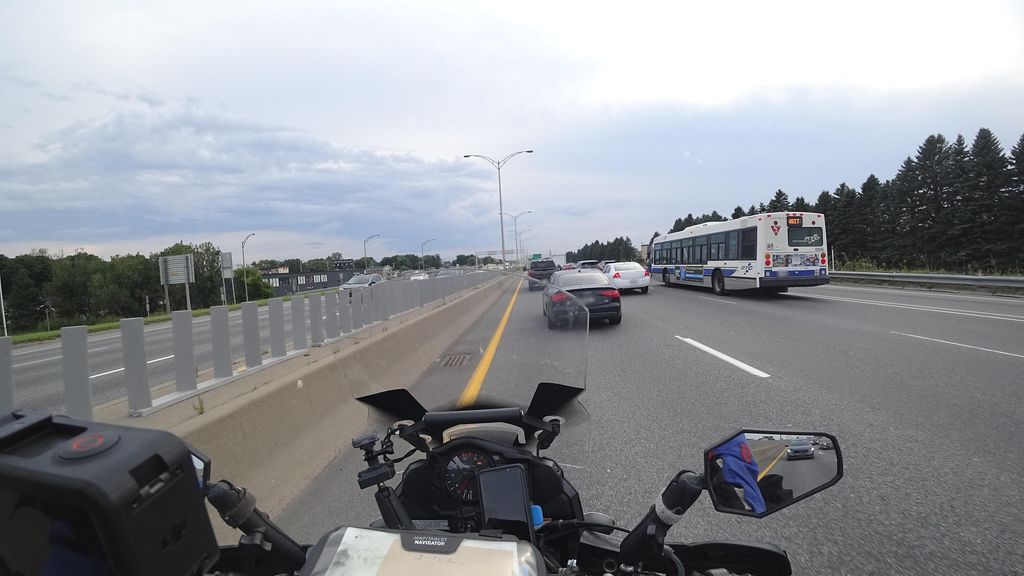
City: quebec_city